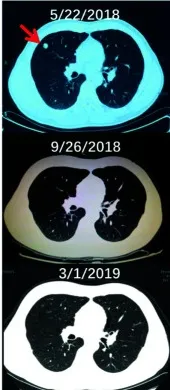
The radiographs of the proband before and during the treatment. Chest CT. Scan of the proband before and after the systematic treatment.
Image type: radiology (ct)